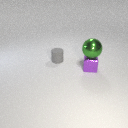
small purple metal cube below large green metal sphere